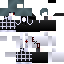
A female human skin with dark skin, wearing brown hood dressed in a blue hoodie and black pants, featuring a closed mouth.